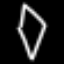
Label: diamond